Question: I have a QT Project where I've been given a UML diagram and some instructions (See below)

I've been so lost as to what I'm doing so I'm just going to show all my code, it's finished but not working... The main error I get now is the Constructors for all the transaction types (deposit, withdrawal and balance enquiry) give a "no matching function for call to 'Transaction::Transaction()'" error. I may just be doing this all wrong. Appreciate any help I can get...
Here is all my code:
savingsaccount.h
'''
#ifndef SAVINGSACCOUNT_H
#define SAVINGSACCOUNT_H
#include "transaction.h"
#include "deposit.h"
#include "balanceenquiry.h"
#include "withdrawal.h"
class SavingsAccount
{
private:
QString m_CustomerName;
QString m_AccountNumber;
QList<Transaction*> m_TransactionList;
public:
SavingsAccount(QString name, QString num);
~SavingsAccount();
void addTransaction(Transaction* t);
double totalTransactionCost();
QString frequentTransactionType();
QList<Transaction*> transactionsOnAdate(QDate date);
QString toString() const;
};
#endif // SAVINGSACCOUNT_H
'''
savingsaccount.cpp
'''
#include "savingsaccount.h"
SavingsAccount::SavingsAccount(QString name, QString num) {
m_CustomerName = name;
m_AccountNumber = num;
}
SavingsAccount::~SavingsAccount() {
while(!m_TransactionList.isEmpty()) {
delete m_TransactionList.takeFirst();
} //Deletes all list items
}
SavingsAccount::addTransaction(Transaction* t) {
m_TransactionList << t; //Adds transaction to list
}
double SavingsAccount::totalTransactionCost() {
double totalCost;
for(int i = 0; i < m_TransactionList.size(); i++) {
totalCost += m_TransactionList.at(i)->computeCost();
}
return totalCost; //Returns total transaction cost
}
QString SavingsAccount::frequentTransactionType() {
QString frequentType;
int deposit, withdrawal, balanceEnquiry;
for(int i = 0; i < m_TransactionList.size(); i++) {
if(m_TransactionList.at(i)->getType() == "Deposit") {
deposit++;
}
else if(m_TransactionList.at(i)->getType() == "Withdrawal") {
withdrawal++;
}
else if(m_TransactionList.at(i)->getType() == "Balance Enquiry") {
balanceEnquiry++;
}
}
if(deposit > withdrawal && deposit > balanceEnquiry) {
frequentType = "Deposit";
} else if(withdrawal > balanceEnquiry && withdrawal > deposit) {
frequentType = "Withdrawal";
} else if(balanceEnquiry > deposit && balanceEnquiry > withdrawal) {
frequentType = "Balance Enquiry";
}
else {
frequentType = "NA";
}
return frequentType;//Returns most frequent transaction type
}
QList<Transactions*> SavingsAccount::transactionsOnDate(QDate date) {
QList<Transaction*> transactions;
for(int i = 0; i < m_TransactionList.size(); i++) {
if(m_TransactionList.at(i)->getDateTime().date() == date) {
transactions << m_TransactionList;
}
}
return transactions;
}
QString SavingsAccount::toString() {
return "Savings Account:
================
"
+ "Customer Name: " + m_CustomerName + "
"
+ "Account Number: " + m_AccountNumber + "
"
+ "================
Transactions
================
"
+ m_TransactionList
+ "================
Transaction Details
================
"
+ "Total Transaction Cost: R" + totalTransactionCost()
+ "Most Frequent Transaction Type: " + frequentTransactionType()
+ "================
Transactions Today
================"
+ transactionsOnAdate(QDate::currentDate());
}
'''
transaction.h
'''
#ifndef TRANSACTION_H
#define TRANSACTION_H
#include <QString>
#include <QDateTime>
class Transaction
{
protected:
QString m_Type;
QDateTime m_DateTime;
public:
Transaction(QString type, QDateTime datetime);
QString getType();
QString toString();
QDateTime getDateTime();
virtual double computeCost();
};
'''
transaction.cpp
'''
#include "transaction.h"
Transaction::Transaction(QString type, QDateTime datetime) {
m_Type = type;
m_DateTime = datetime;
}
QString Transaction::getType() {
return m_Type;
}
QString Transaction::toString() {
return m_Type + " " + m_DateTime.toString() + "
";
}
QDateTime Transaction::getDateTime() {
return m_DateTime;
}
double Transaction::computeCost() {
return 0;//Virtual Function (meant to be overrided)
}
'''
deposit.h
'''
#ifndef DEPOSIT_H
#define DEPOSIT_H
#include "transaction.h"
#include <QString>
class Deposit: public Transaction
{
private:
double m_Amount;
const double m_Fee = 5.0; //reasonable amount R5 deposit
public:
Deposit(double amount);
QString toString();
double computeCost();
};
#endif // DEPOSIT_H
'''
deposit.cpp
'''
#include "deposit.h"
Deposit::Deposit(double amount) {
m_Amount = amount;
m_Type = "Deposit";
m_DateTime = QDateTime::currentDateTime();
}
QString Deposit::toString() {
return Transaction::toString() + "Amount: R" + m_Amount
+ "
Fee: R" + m_Fee;
}
double Deposit::computeCost() {
return m_Fee;
}
'''
withdrawal.h
'''
#ifndef WITHDRAWAL_H
#define WITHDRAWAL_H
#include "transaction.h"
#include <QString>
class Withdrawal: public Transaction
{
private:
double m_Amount;
double m_Percentage = 3; //3% withdrawal cost
public:
Withdrawal(double amount);
QString toString() const;
double computeCost();
};
#endif // WITHDRAWAL_H
'''
withdrawal.cpp
'''
#include "withdrawal.h"
Withdrawal::Withdrawal(double amount) {
m_Amount = amount;
m_Type = "Withdrawal";
m_DateTime = QDateTime::currentDateTime();
}
QString Withdrawal::toString() {
return Transaction::toString() + "Amount: R" + m_Amount
+ "
Fee Percentage: " + m_Percentage + "%";
}
double Withdrawal::computeCost() {
return m_Amount*m_Percentage/100;
}
'''
balanceenquiry.h
'''
#ifndef BALANCEENQUIRY_H
#define BALANCEENQUIRY_H
#include "transaction.h"
#include <QString>
#include <QDate>
class BalanceEnquiry: public Transaction
{
private:
QDate m_FromDate;
QDate m_ToDate;
public:
BalanceEnquiry(QDate fDate, QDate tDate);
QString toString() const;
double computeCost();
};
#endif // BALANCEENQUIRY_H
'''
balanceenquiry.cpp
'''
#include "balanceenquiry.h"
BalanceEnquiry::BalanceEnquiry(QDate fDate, QDate tDate) {
m_FromDate = fDate;
m_ToDate = tDate;
m_Type = "Balance Enquiry";
m_DateTime = QDateTime::currentDateTime();
}
QString BalanceEnquiry::toString() {
return Transaction::toString() + "From: " + m_FromDate
+ "/nTo: " + m_ToDate;
}
double BalanceEnquiry::computeCost() {
return 0; //Balance Enquiry costs nothing
}
'''
main.cpp
'''
#include <QCoreApplication>
#include "savingsaccount.h"
#include <QDebug>
QTextStream cout(stdout);
int main(int argc, char *argv[])
{
QCoreApplication a(argc, argv);
//Declare variables
QString customerName = "Barry Doyle";
QString accountNumber = "<PHONE>";
//Implement Savings Account
SavingsAccount account(customerName, accountNumber);
//Implement Transactions
Deposit d1(500.0);
BalanceEnquiry b1(QDate::currentDate(), QDate::currentDate());
Withdrawal w1(200.0);
Withdrawal w2(250.0);
BalanceEnquiry b2(QDate::currentDate(), QDate::currentDate());
Deposit d2(400.0);
Deposit d3(150.0);
Transaction *t1 = &d1;
Transaction *t2 = &b1;
Transaction *t3 = &w1;
Transaction *t4 = &w2;
Transaction *t5 = &b2;
Transaction *t6 = &d2;
Transaction *t7 = &d3;
//Add Transactions to Transaction List
account.addTransaction(t1);
account.addTransaction(t2);
account.addTransaction(t3);
account.addTransaction(t4);
account.addTransaction(t5);
account.addTransaction(t6);
account.addTransaction(t7);
account.toString();
return a.exec();
}
'''
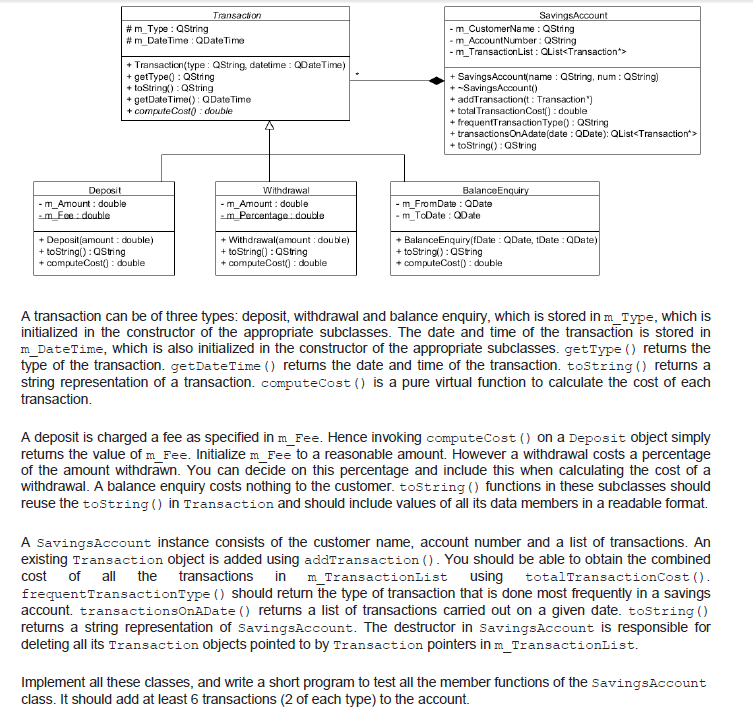
Answer: For example: Deposit is derived from Transaction. Deposit constructor implicitly calls Transaction constructor with no arguments - Transaction(), but it doesn't exist. So to solve your problem you should define Transaction constructor without arguments - Transaction(), or call explicitly constructor with 2 arguments Transaction(QString type, QDateTime datetime) like this:
'''
Deposit::Deposit(double amount)
: Transaction("Deposit", QDateTime::currentDateTime()) {
m_Amount = amount;
m_Type = "Deposit"; // this no need now
m_DateTime = QDateTime::currentDateTime(); // and this too
'''
}